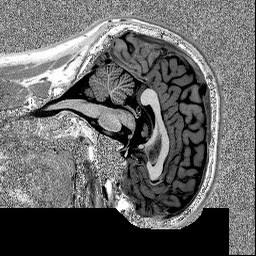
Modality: MP2RAGE
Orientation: sagittal
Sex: male